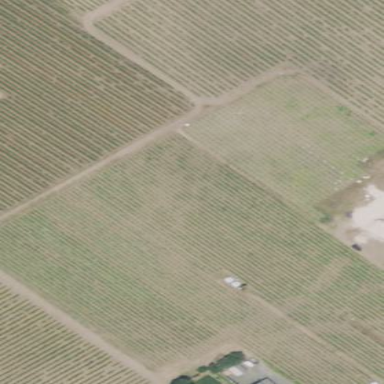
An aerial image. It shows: Vineyard with grape crops.